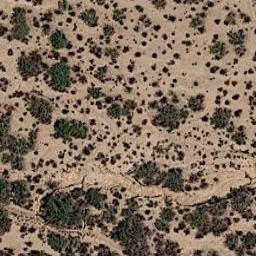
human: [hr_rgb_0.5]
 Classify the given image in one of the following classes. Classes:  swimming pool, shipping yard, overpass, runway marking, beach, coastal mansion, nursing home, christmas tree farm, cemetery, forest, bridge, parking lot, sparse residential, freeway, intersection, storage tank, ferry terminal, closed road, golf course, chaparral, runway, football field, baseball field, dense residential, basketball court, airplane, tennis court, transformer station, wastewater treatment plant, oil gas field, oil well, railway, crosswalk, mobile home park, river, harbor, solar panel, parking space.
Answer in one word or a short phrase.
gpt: chaparral